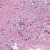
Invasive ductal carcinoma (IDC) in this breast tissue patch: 1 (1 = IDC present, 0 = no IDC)